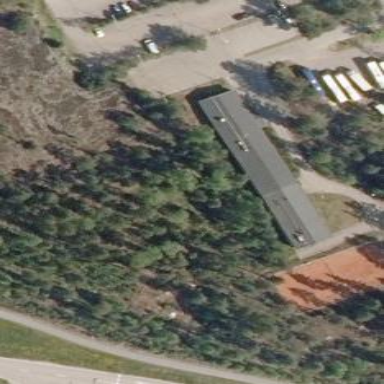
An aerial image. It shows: Hotel building that serves as hostel for tourists.